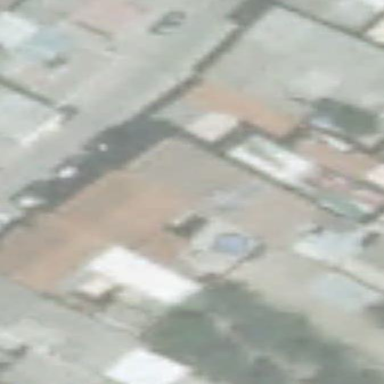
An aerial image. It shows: Residential building.